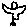
Label: bird